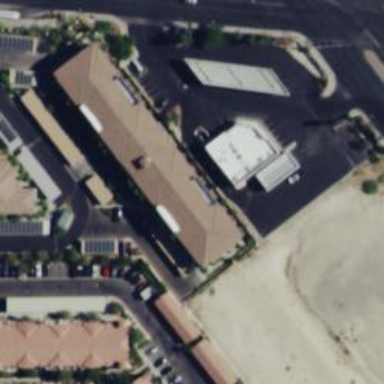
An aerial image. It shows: Convenience shop.